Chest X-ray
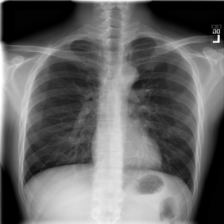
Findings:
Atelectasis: negative
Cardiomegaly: negative
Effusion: negative
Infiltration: negative
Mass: negative
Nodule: negative
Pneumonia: negative
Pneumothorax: negative
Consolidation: negative
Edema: negative
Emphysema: negative
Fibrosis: negative
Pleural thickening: negative
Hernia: negative